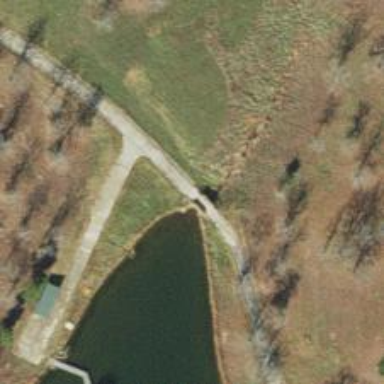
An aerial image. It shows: Service road that crosses over bridge.